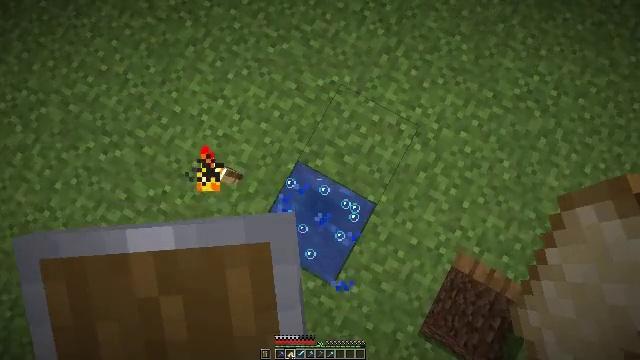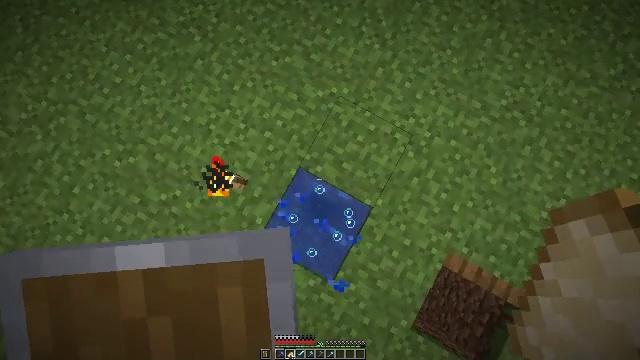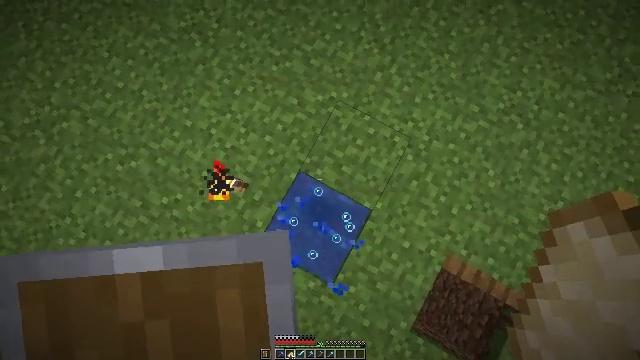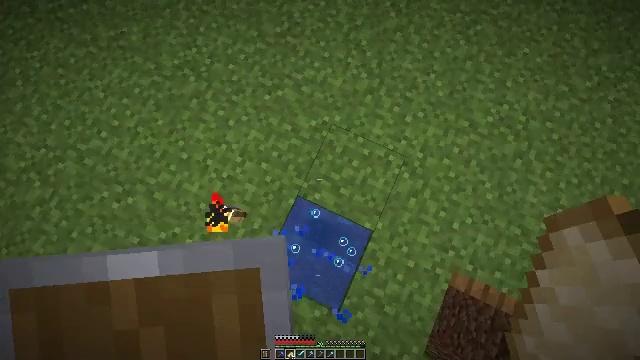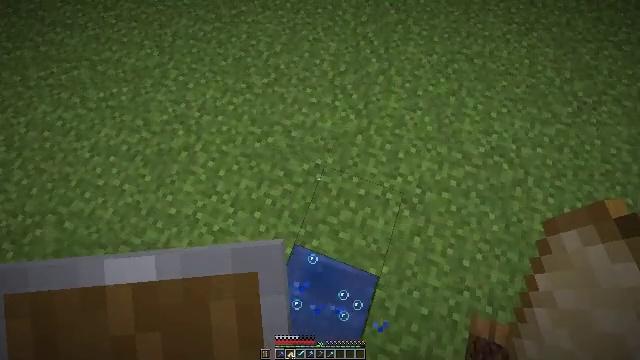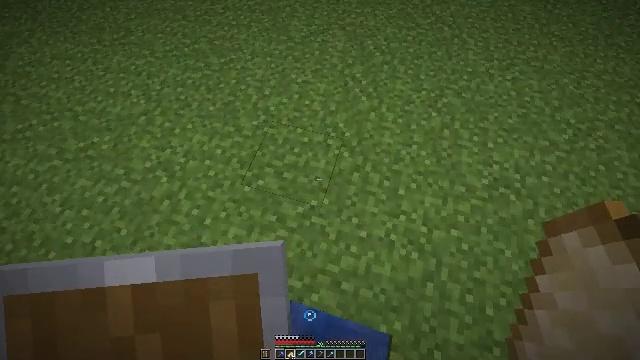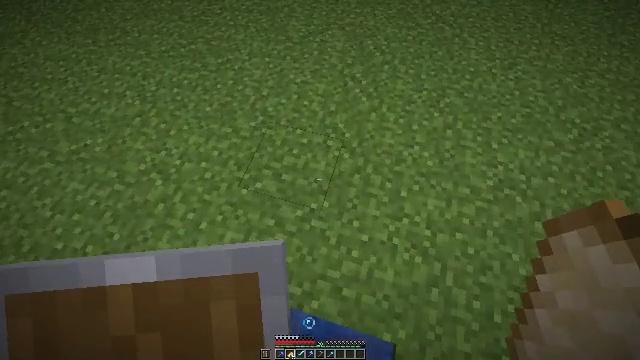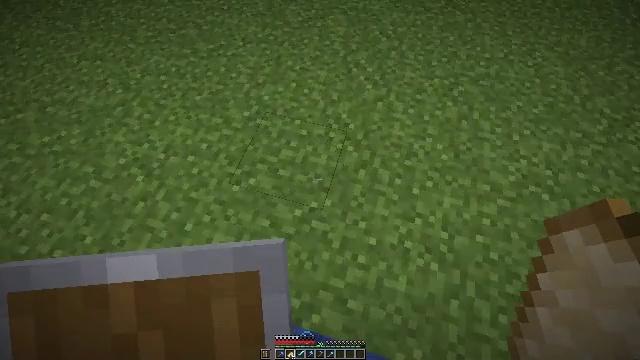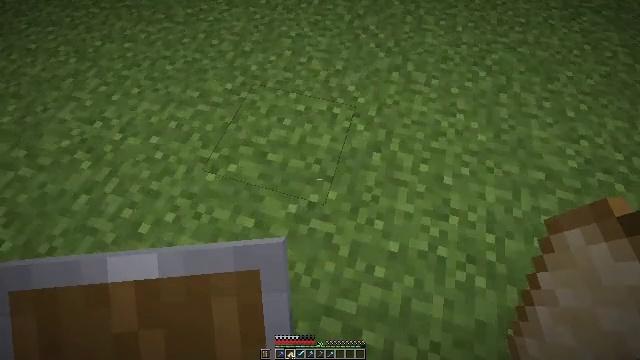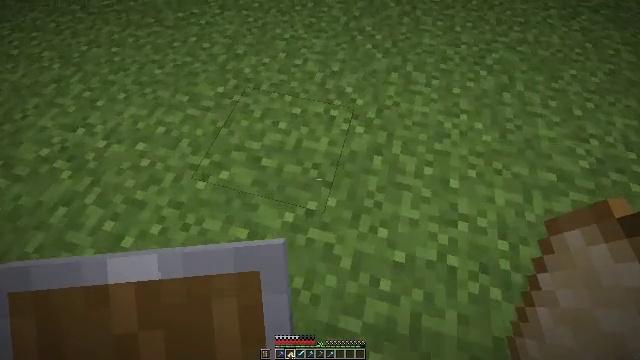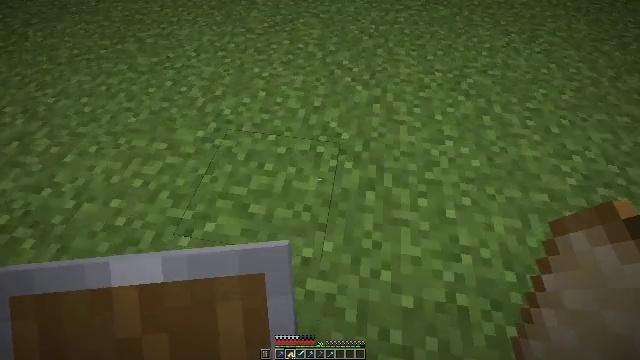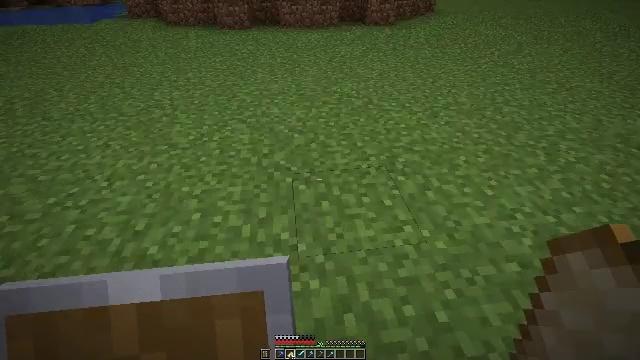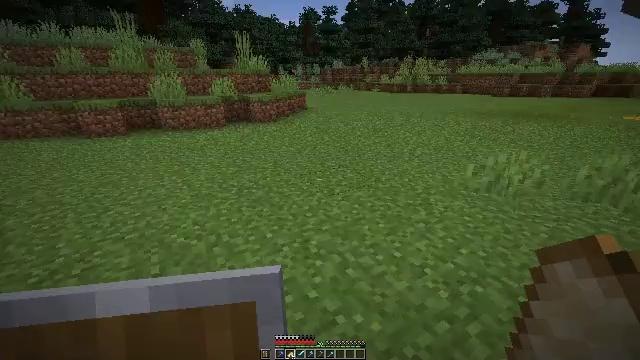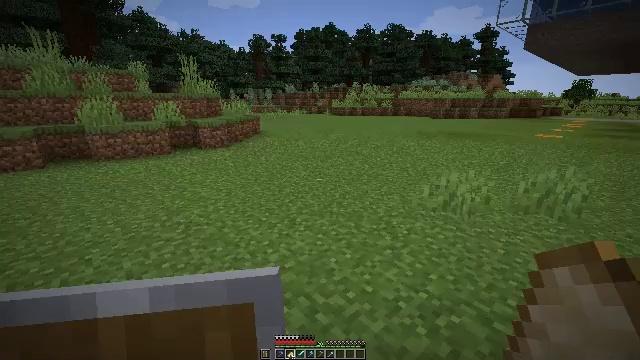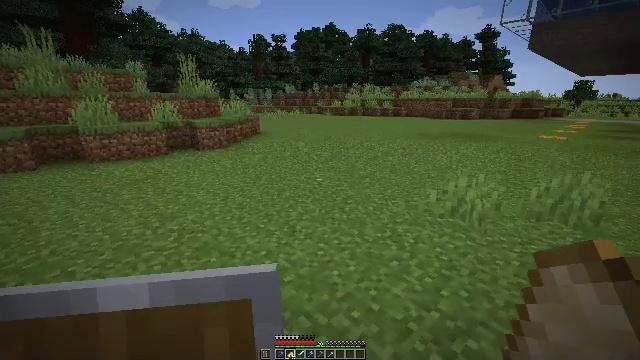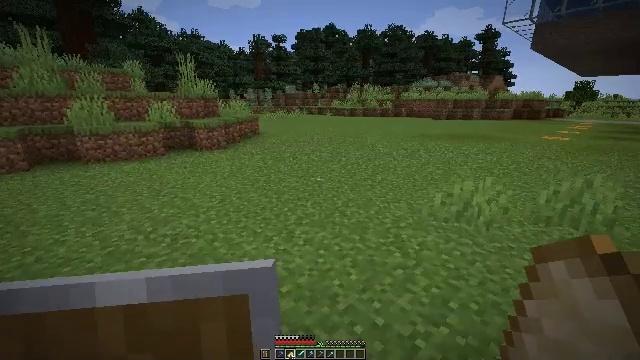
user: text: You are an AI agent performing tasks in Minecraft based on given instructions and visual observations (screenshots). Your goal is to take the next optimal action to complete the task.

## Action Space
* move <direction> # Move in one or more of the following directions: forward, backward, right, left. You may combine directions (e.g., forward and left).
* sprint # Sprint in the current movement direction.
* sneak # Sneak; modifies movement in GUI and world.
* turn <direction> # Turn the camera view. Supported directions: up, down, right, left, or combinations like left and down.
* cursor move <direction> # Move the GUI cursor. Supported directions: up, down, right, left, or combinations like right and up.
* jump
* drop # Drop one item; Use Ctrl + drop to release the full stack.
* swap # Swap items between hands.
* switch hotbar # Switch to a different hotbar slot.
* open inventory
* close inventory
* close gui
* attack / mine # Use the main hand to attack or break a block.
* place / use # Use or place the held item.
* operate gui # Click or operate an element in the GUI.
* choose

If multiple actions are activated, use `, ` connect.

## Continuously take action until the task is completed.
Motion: motion action
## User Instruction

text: Reclaim the blue shulker box for storage.
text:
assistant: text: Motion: move forward
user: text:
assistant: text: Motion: move forward
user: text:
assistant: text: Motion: move forward, turn right and up
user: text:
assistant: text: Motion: move forward, turn right and up
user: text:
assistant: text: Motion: move forward, turn right and up
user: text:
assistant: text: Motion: move forward
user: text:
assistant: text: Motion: move forward
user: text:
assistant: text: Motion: move forward
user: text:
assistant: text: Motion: move forward, turn right and up
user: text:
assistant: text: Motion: move forward, turn right and up
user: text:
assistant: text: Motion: move forward, turn right and up
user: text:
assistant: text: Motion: move forward, turn right and up
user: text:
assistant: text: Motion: move forward, turn right and up
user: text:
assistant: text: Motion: move forward
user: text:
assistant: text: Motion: move forward
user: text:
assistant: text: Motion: move forward
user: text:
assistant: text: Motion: move forward, sprint
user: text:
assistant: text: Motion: move forward, sprint
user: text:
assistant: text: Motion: move forward, sprint
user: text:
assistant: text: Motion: move forward, turn right
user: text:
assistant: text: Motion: move forward, turn right and up
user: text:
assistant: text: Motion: move forward, turn right and up
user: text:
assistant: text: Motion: move forward, turn right
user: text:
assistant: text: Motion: move forward
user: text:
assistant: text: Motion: move forward
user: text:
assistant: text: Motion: move forward
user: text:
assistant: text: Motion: move forward
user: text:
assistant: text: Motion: move forward
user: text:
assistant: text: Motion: move forward
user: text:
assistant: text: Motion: move forward, jump